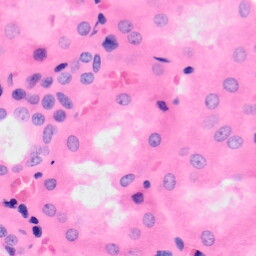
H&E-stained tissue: Kidney